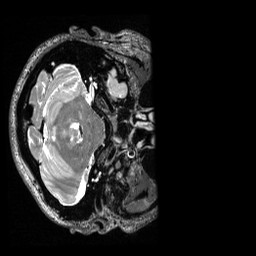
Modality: T2w
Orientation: axial
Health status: healthy
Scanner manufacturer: siemens
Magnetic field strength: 3 T
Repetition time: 3.2 s
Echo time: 0.565 s